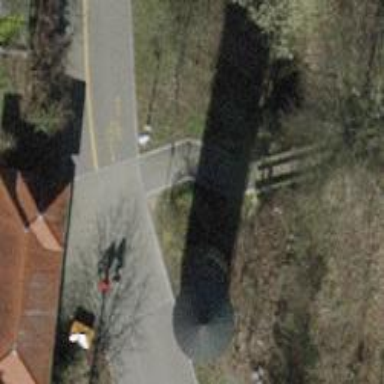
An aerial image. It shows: Footway on bridge.